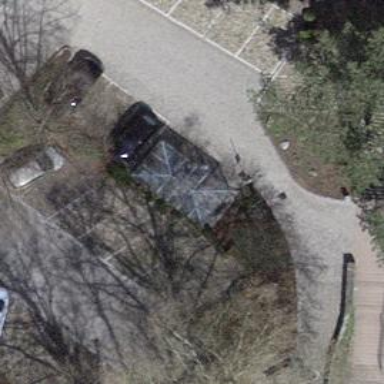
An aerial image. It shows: Bicycle repair station is available.